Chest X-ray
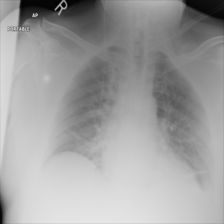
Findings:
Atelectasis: negative
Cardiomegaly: negative
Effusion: negative
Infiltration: negative
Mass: negative
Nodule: negative
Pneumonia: negative
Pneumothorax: negative
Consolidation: negative
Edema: negative
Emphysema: negative
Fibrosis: negative
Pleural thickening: negative
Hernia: negative